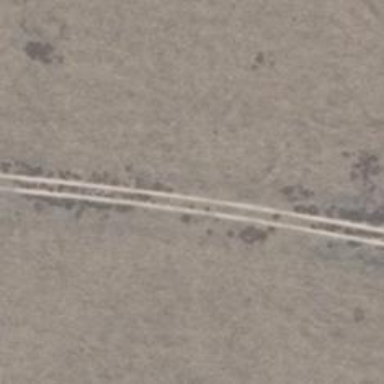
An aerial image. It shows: Track road with grade4 tracktype.